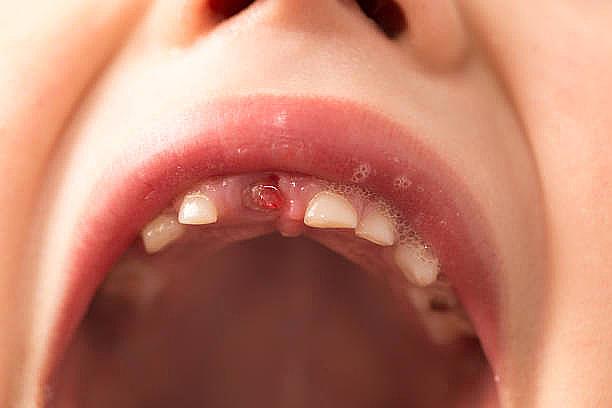
Condition: hypodontia